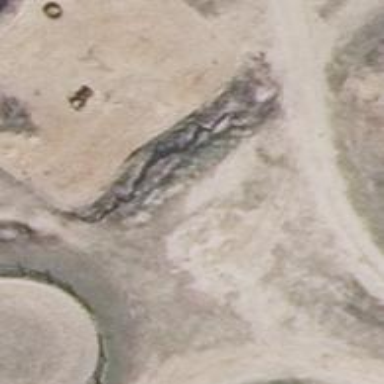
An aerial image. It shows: Sandy track.